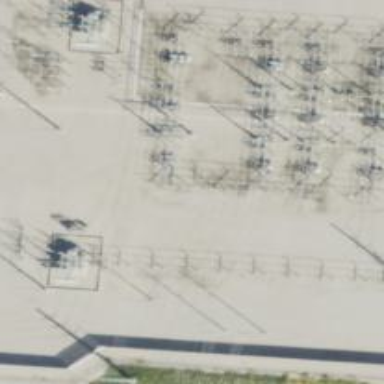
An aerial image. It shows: Switch used for power control.